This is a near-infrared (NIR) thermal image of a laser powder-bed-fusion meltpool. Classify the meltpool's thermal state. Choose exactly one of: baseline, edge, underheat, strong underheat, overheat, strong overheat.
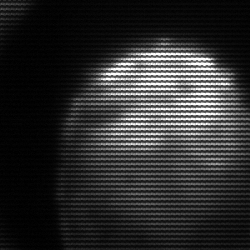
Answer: edge